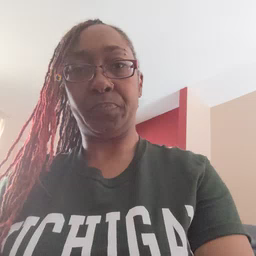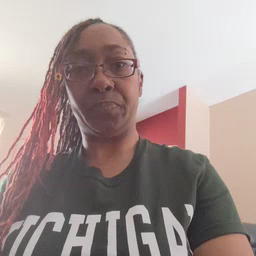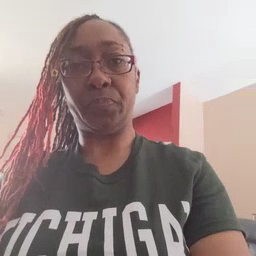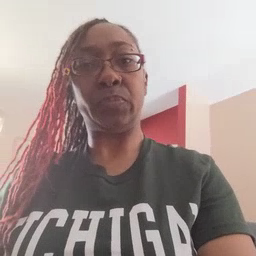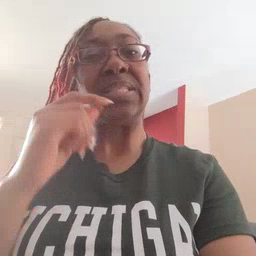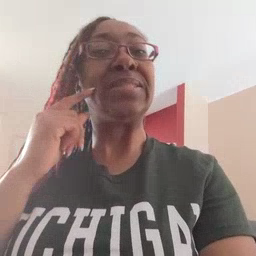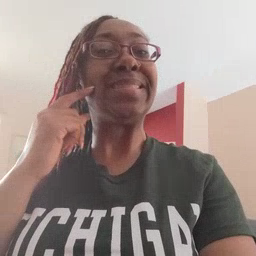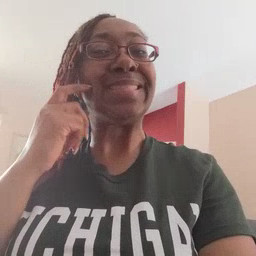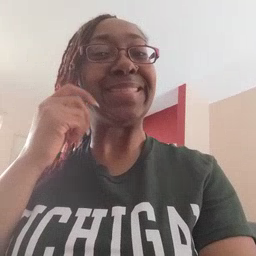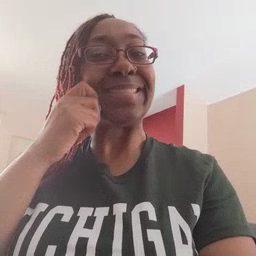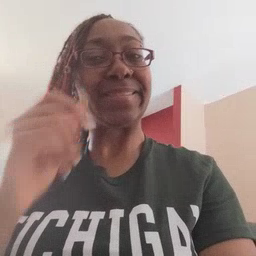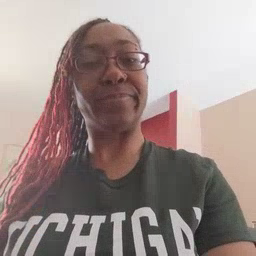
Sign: cheek